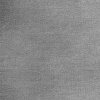
Atmospheric dust classification: dusty